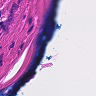
Metastatic tissue present: no